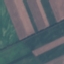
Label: AnnualCrop